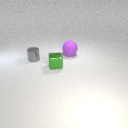
small green metal cube in front of large purple rubber sphere